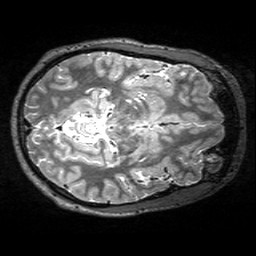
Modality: T2w
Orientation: axial
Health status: healthy
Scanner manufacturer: siemens
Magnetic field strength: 3 T
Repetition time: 4.8 s
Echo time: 0.452 s